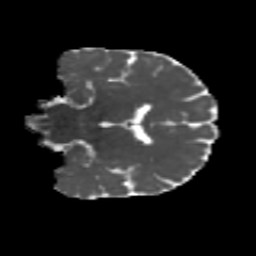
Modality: MD
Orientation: coronal
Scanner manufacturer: siemens
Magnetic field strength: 3 T
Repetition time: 4.16 s
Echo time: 0.0806 s